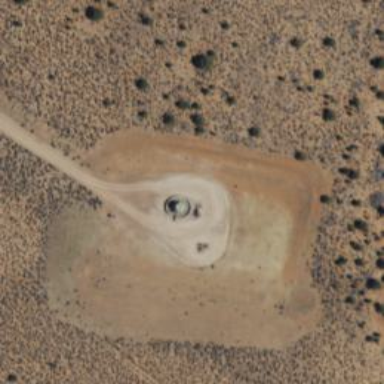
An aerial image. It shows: Storage tank with man-made structure.